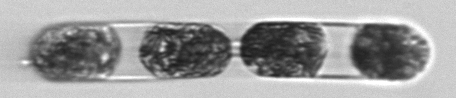
Label: Hemiaulus